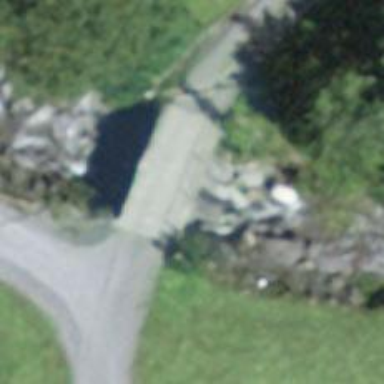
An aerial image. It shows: There is tunnel.